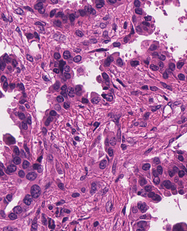
Tumor epithelial tissue: yes
Tumor-associated stroma tissue: yes
Normal tissue: no